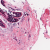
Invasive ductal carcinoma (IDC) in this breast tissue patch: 0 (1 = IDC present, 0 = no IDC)